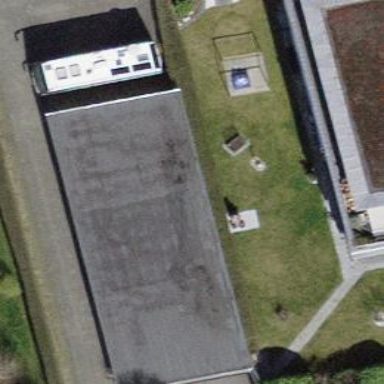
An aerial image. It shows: View of roof of building.